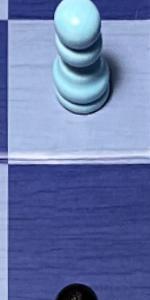
Label: Empty